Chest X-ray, PA view. Patient: 21 years old, sex F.
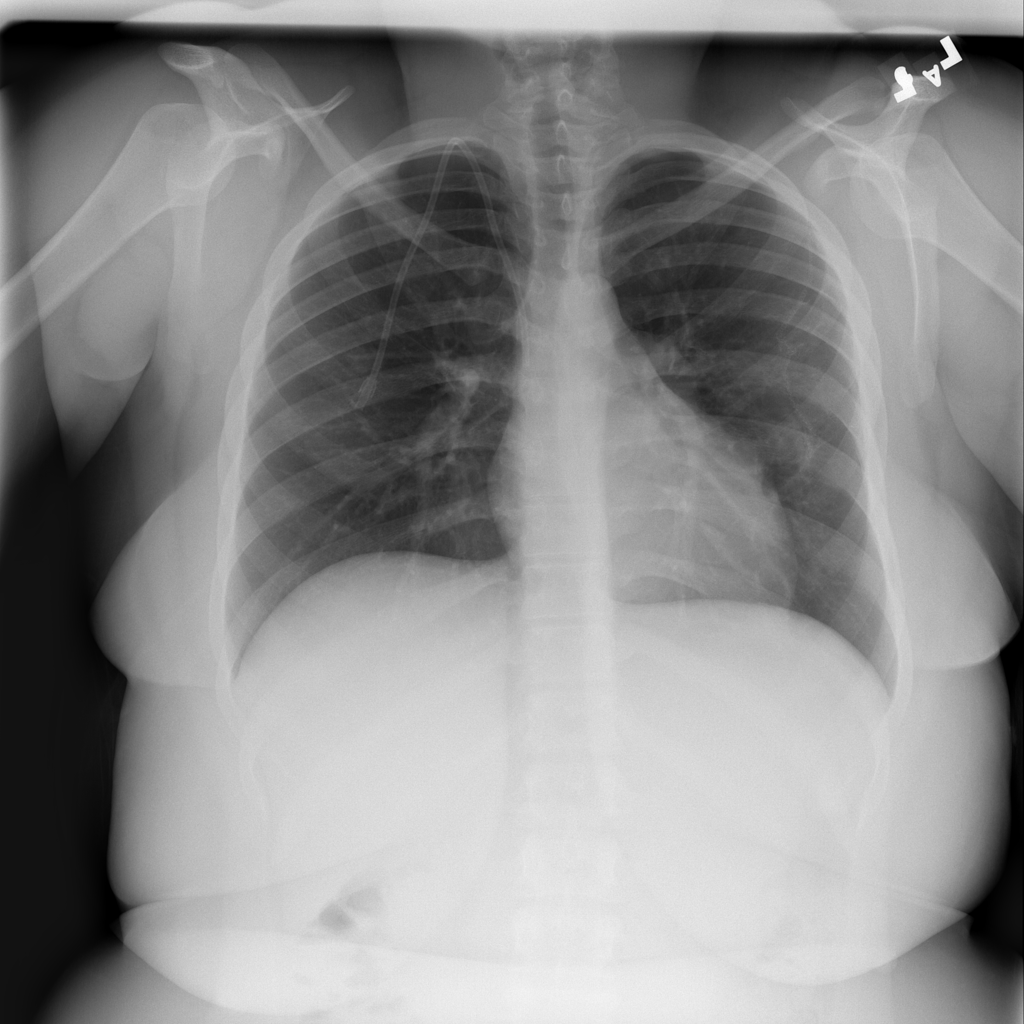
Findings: No Finding